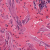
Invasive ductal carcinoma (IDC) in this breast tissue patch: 0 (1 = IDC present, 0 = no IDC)